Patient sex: F
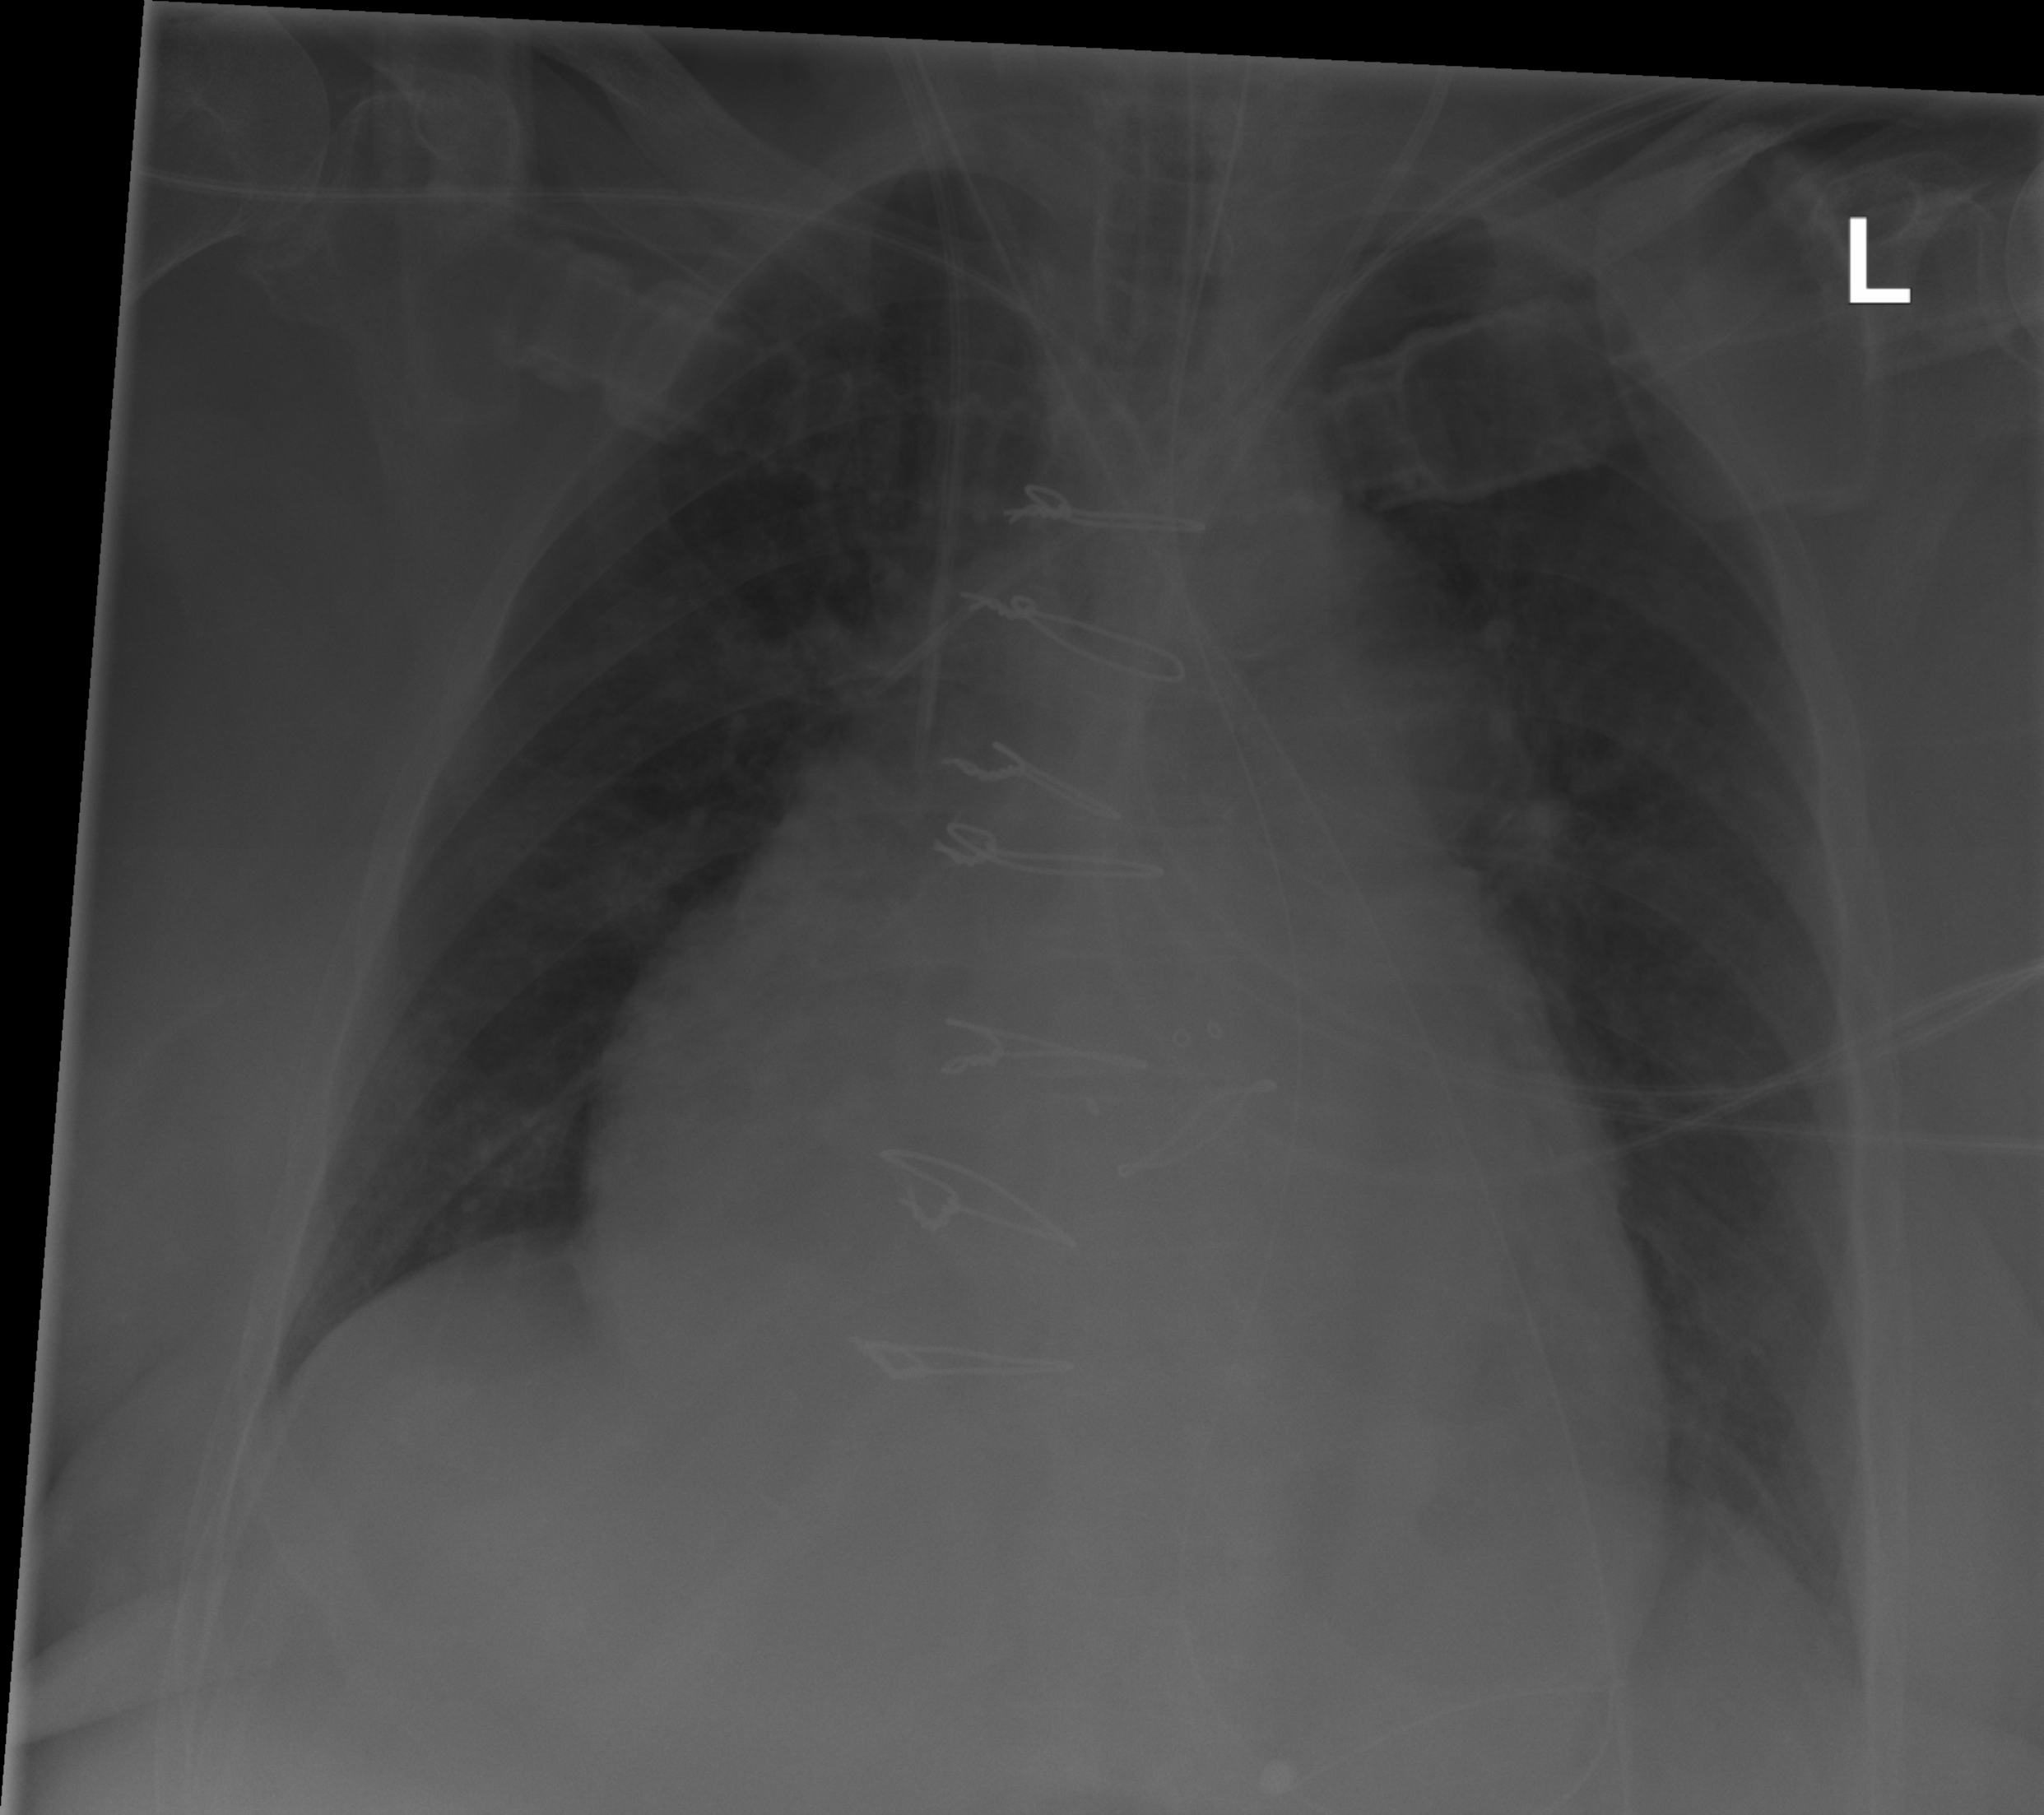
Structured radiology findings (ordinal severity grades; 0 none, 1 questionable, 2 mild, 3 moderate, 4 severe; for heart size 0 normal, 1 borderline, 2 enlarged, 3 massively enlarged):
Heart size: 3
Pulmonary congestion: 0
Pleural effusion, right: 0
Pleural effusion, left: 0
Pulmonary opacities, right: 1
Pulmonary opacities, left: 0
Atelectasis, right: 0
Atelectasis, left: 2